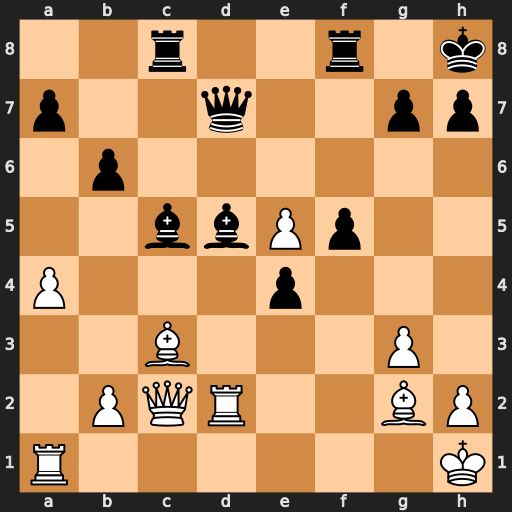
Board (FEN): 2r2r1k/p2q2pp/1p6/2bbPp2/P3p3/2B3P1/1PQR2BP/R6K
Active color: w
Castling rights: -
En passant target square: -
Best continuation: Rad1 e3 Rxd5